Field crop: maize
Growth stage: 2
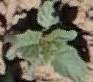
Species: datura